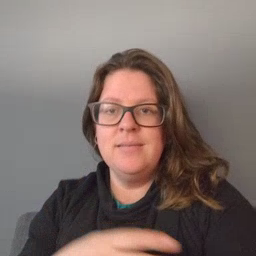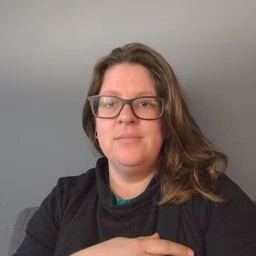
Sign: beside